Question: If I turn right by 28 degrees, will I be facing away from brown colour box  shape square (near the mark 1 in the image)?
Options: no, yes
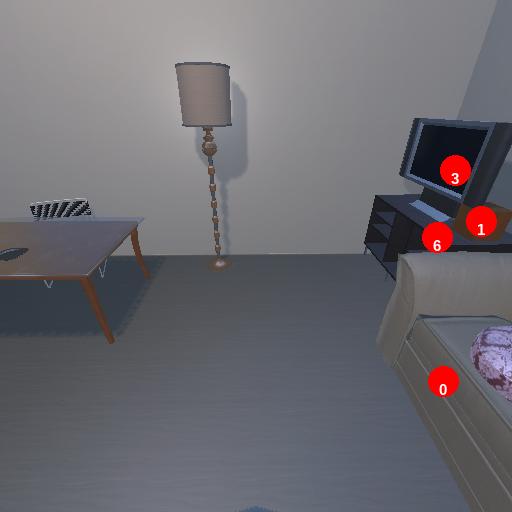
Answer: no